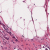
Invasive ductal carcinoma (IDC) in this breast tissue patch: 1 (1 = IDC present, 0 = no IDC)